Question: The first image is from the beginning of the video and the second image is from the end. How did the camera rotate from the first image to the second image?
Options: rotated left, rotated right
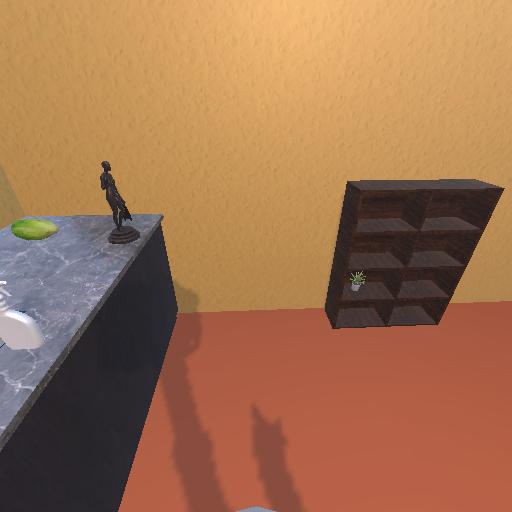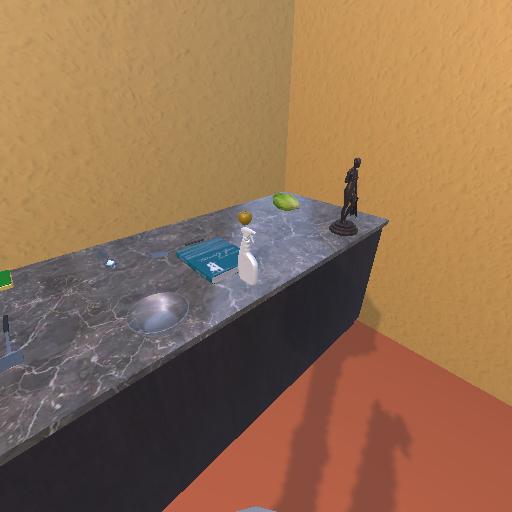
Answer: rotated left